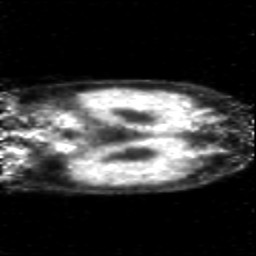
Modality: PET
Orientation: coronal
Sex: female
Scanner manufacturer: siemens